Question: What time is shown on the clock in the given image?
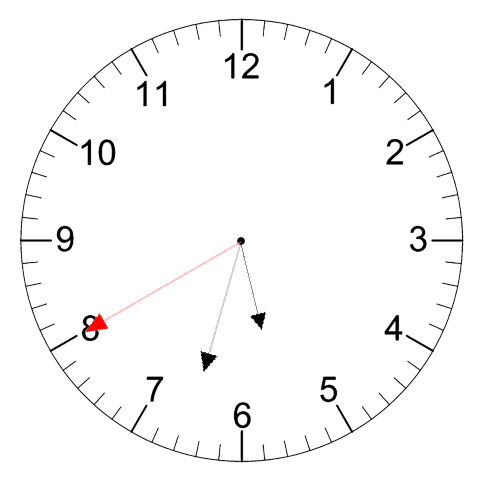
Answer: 05:32:40